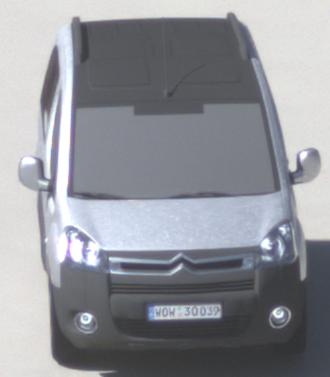
Make: Citroen
Model: Berlingo Kombi VTi 120
Detailed model: Berlingo (II) Kombi
Model produced from: 2009/12
Model produced until: 2012/03
Doors: 5
Color: white
Road condition: dry road
Daytime: morning or afternoon
Contrast: high contrast